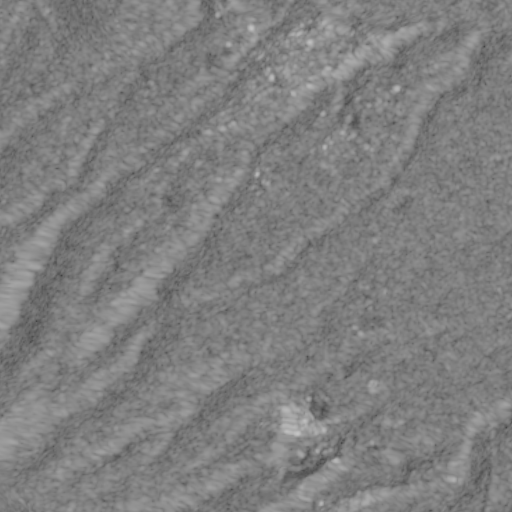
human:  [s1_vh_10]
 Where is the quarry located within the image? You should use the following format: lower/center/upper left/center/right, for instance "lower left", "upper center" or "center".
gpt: The quarry is located in the lower right of the image.
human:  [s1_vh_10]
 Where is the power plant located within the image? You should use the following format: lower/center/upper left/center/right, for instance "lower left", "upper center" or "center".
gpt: There is no power plant in the image.

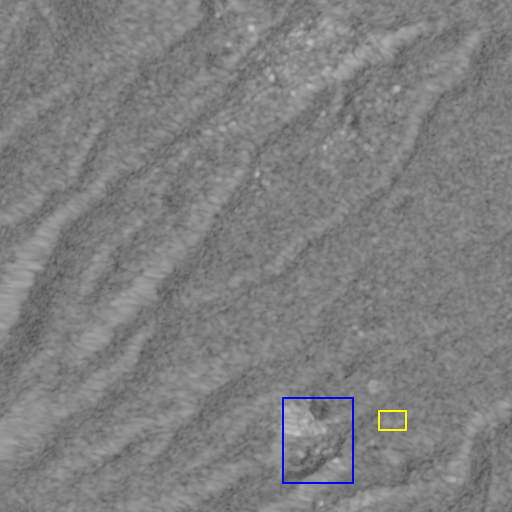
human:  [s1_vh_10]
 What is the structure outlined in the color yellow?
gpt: The structure outlined in yellow is a park.
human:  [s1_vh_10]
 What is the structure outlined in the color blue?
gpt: The structure outlined in blue is a quarry.
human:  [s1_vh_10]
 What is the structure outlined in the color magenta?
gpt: There is no magenta outline.